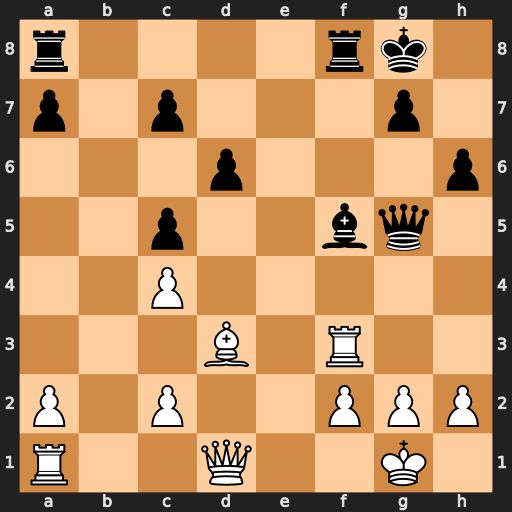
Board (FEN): r4rk1/p1p3p1/3p3p/2p2bq1/2P5/3B1R2/P1P2PPP/R2Q2K1
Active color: w
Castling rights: -
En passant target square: -
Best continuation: h4 Qg6 Rxf5 Rxf5 g4